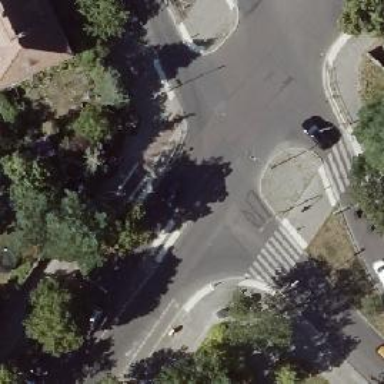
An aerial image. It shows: Unmarked crossing with pedestrian island.